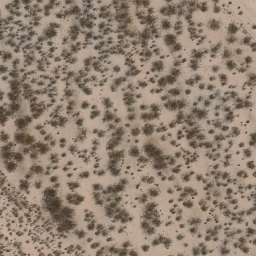
Label: chaparral